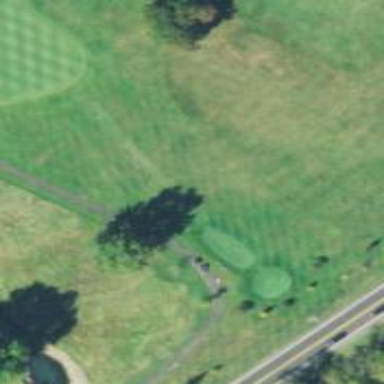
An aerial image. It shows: Path for both road and golf.